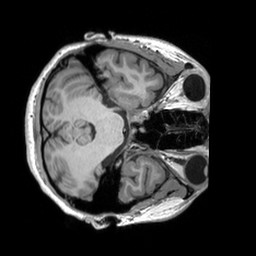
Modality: T1w
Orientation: axial
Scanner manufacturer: siemens
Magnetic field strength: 3 T
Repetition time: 2.53 s
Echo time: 0.00298 s